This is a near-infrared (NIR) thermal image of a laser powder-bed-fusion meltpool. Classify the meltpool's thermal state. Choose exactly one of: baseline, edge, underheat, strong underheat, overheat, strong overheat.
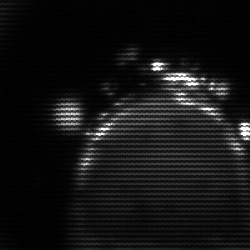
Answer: edge